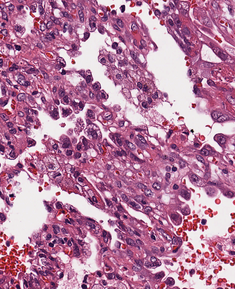
Tumor epithelial tissue: yes
Tumor-associated stroma tissue: no
Normal tissue: no